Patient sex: M
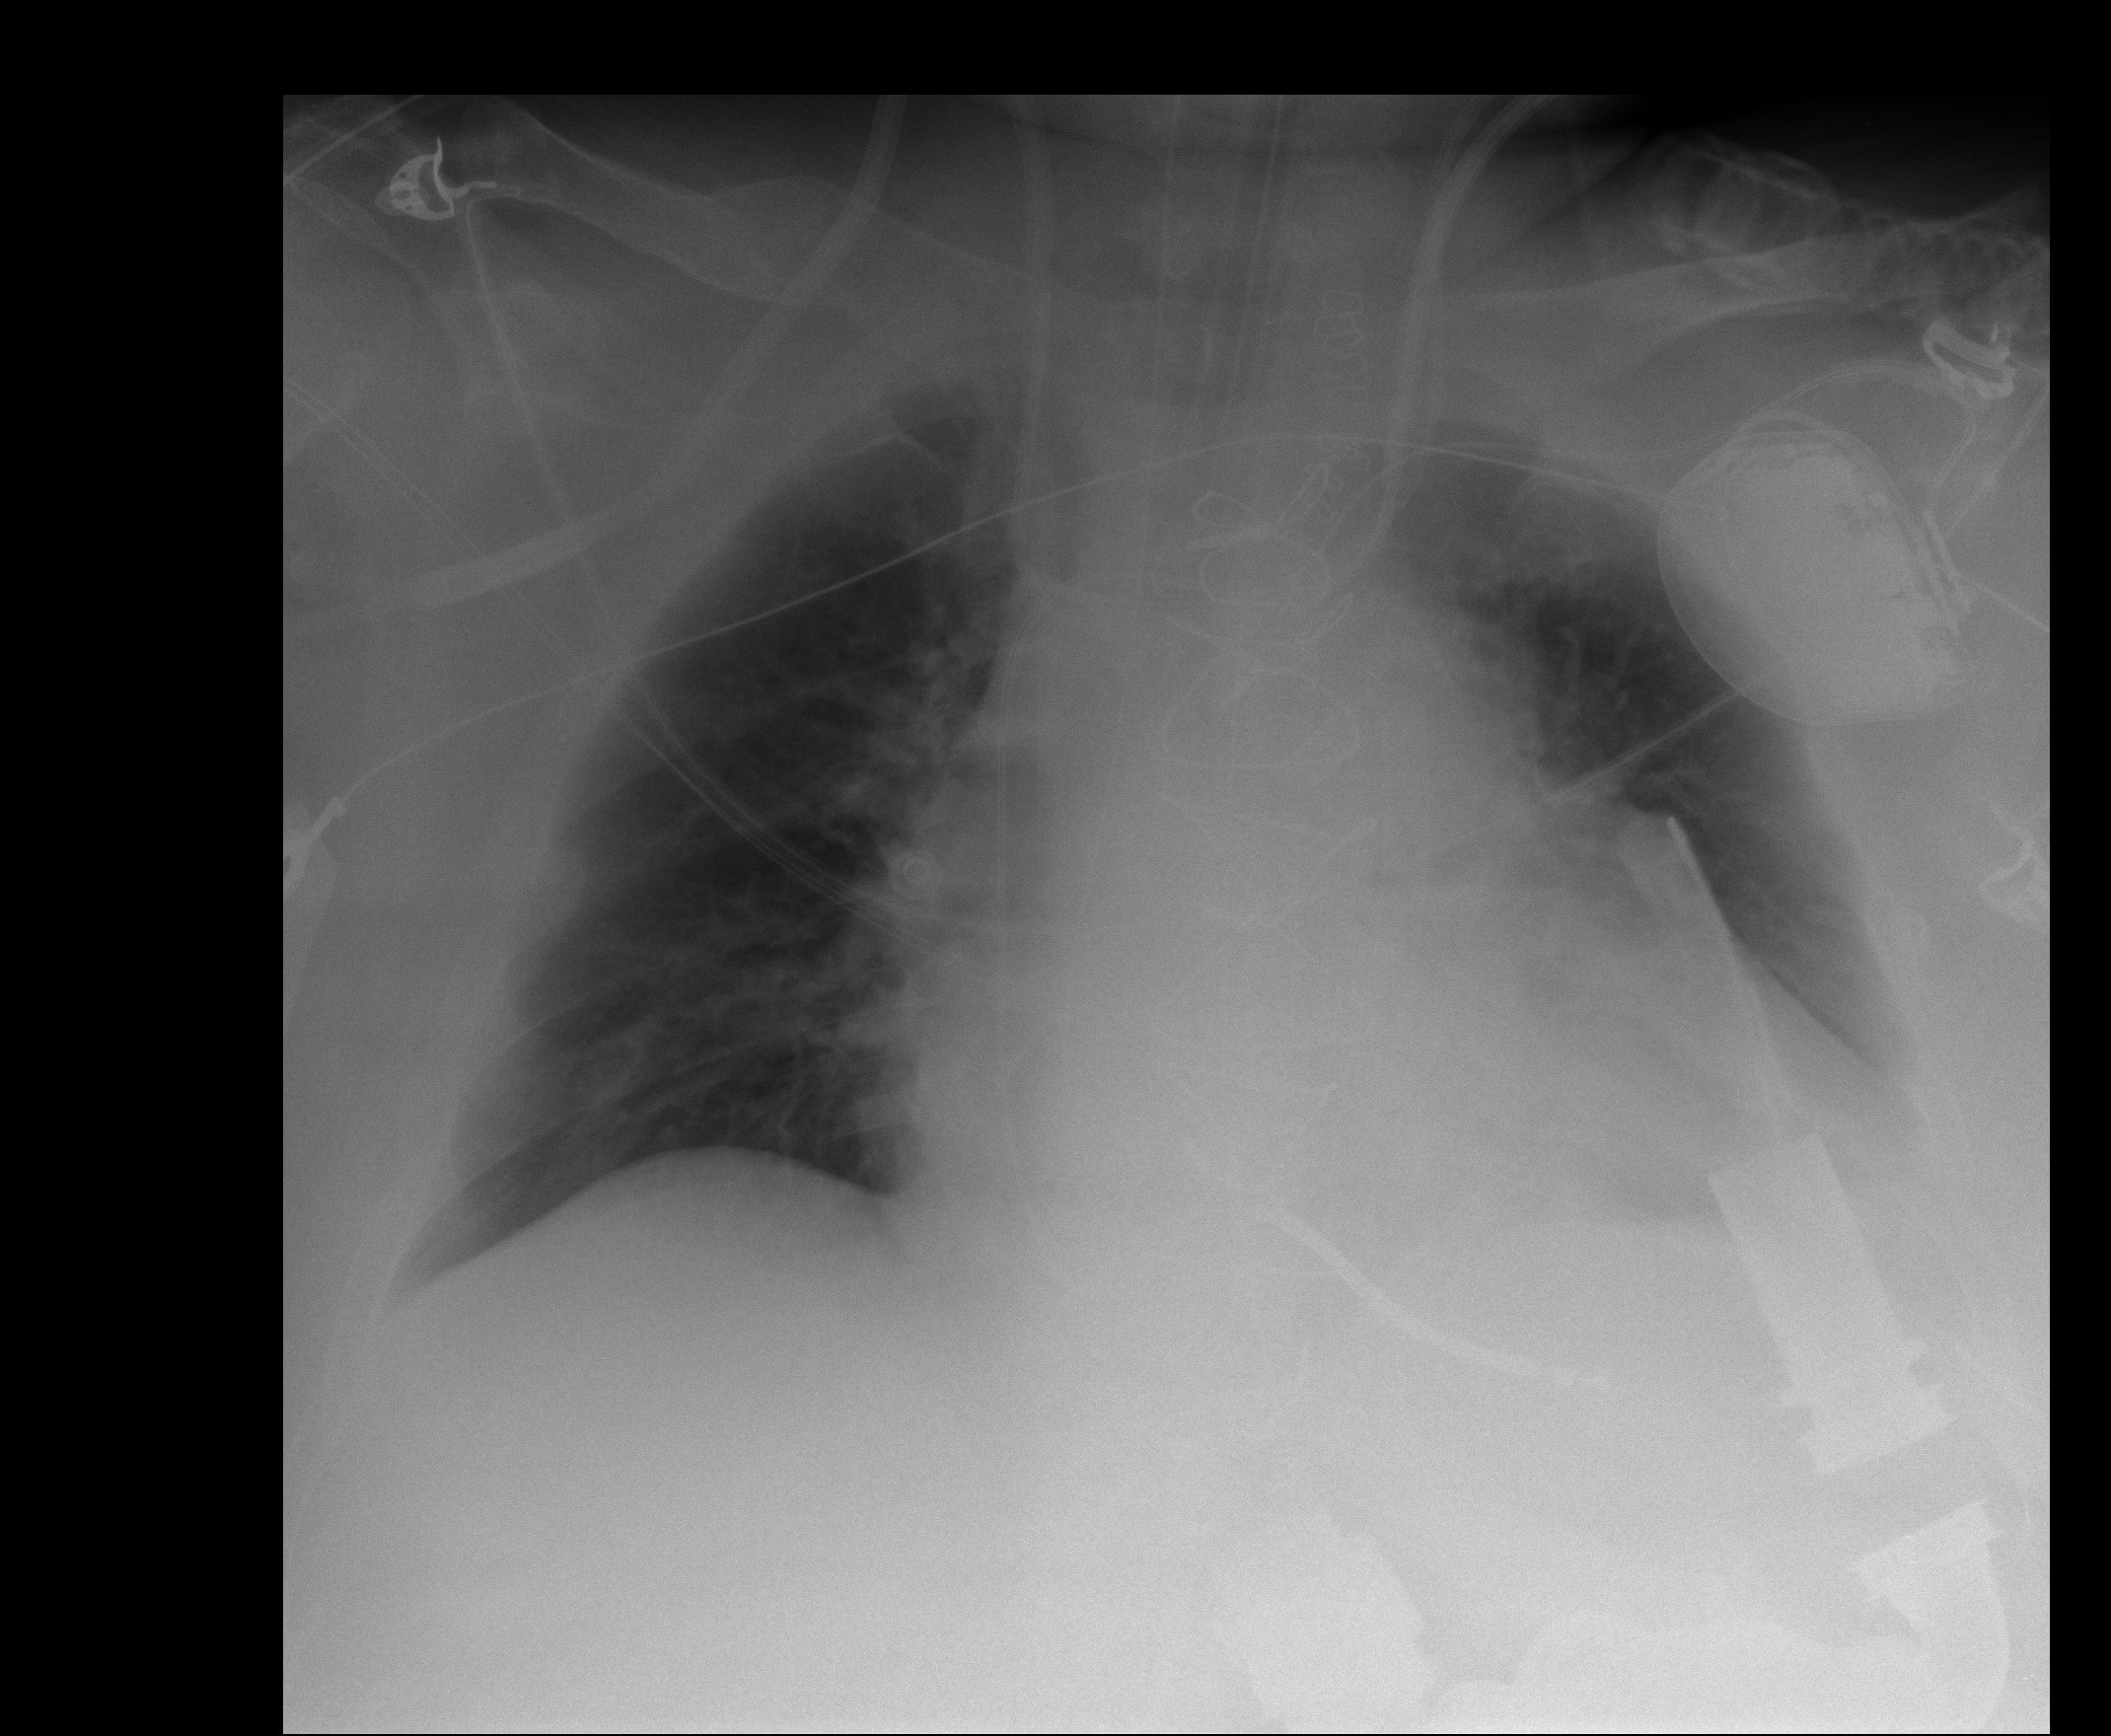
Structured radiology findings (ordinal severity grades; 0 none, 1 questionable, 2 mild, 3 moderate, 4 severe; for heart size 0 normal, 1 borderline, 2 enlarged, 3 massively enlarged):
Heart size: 3
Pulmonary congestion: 0
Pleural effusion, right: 0
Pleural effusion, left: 2
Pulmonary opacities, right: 0
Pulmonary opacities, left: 0
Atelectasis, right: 0
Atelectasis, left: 2